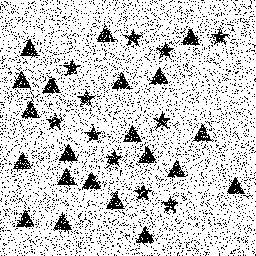
Squares: 0
Triangles: 21
Stars: 11
Total shapes: 32